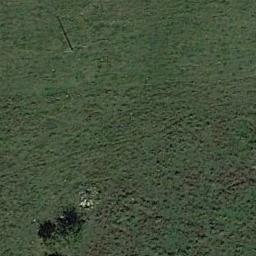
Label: meadow